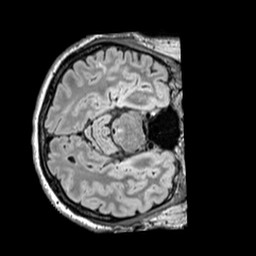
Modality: FLAIR
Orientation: axial
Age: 49
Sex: male
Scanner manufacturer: siemens
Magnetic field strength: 3 T
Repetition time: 5 s
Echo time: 0.387 s